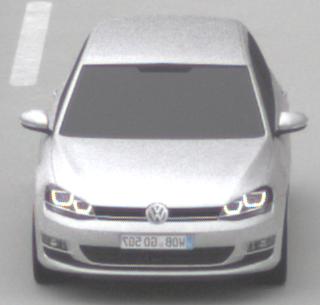
Make: VW
Model: Golf 1.2 TSI BMT
Detailed model: Golf (VII)
Model produced from: 2012/11
Model produced until: 2014/05
Doors: 3
Color: white
Road condition: dry road
Daytime: midday
Contrast: low contrast